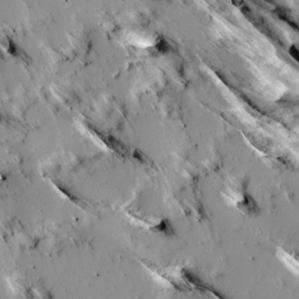
Label: non_frost